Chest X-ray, PA view. Patient: 48 years old, sex F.
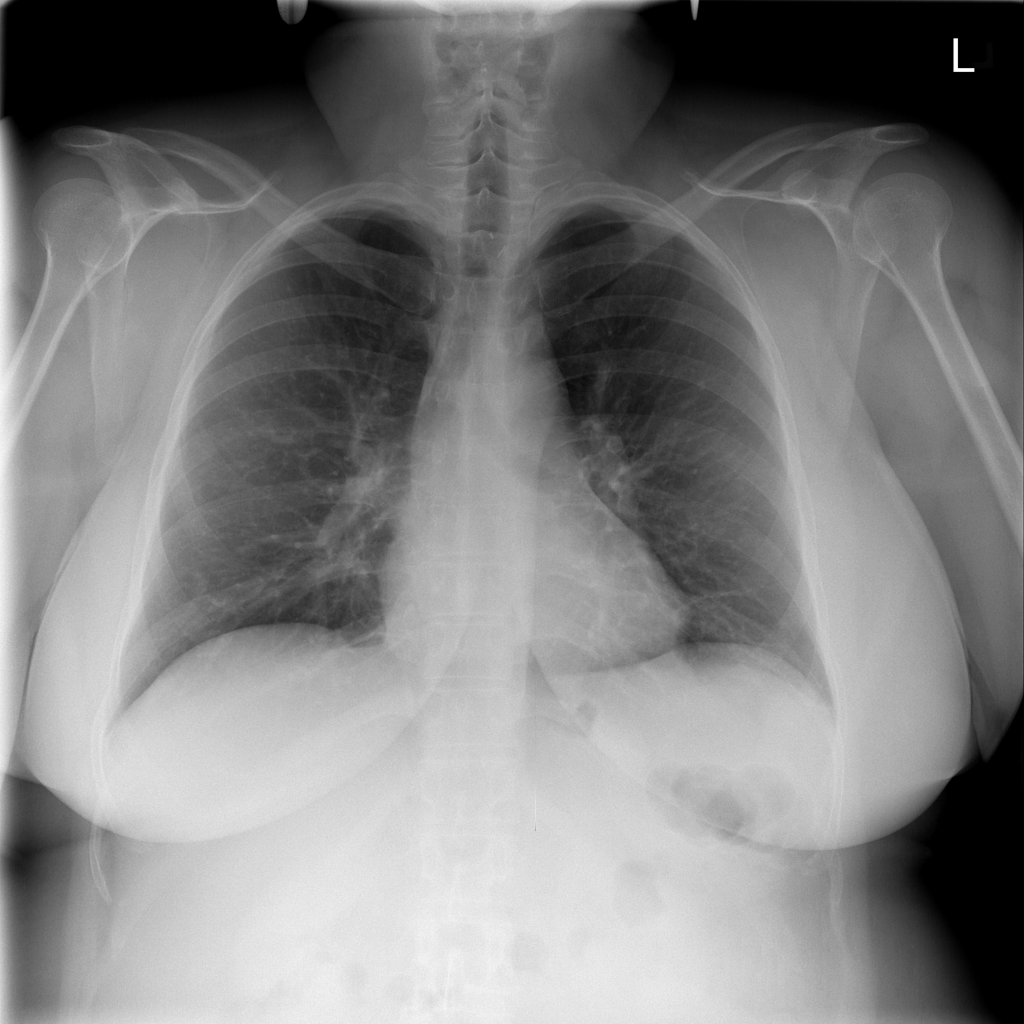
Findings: No Finding